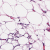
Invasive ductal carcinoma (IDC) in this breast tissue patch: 1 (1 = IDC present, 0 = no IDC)